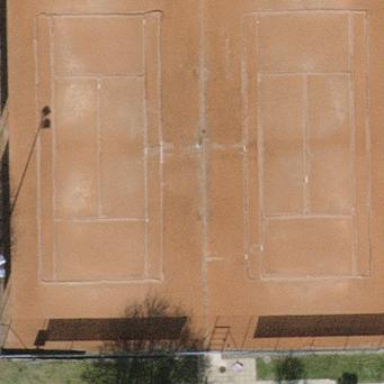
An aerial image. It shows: Tennis court on pitch designated for leisure land.